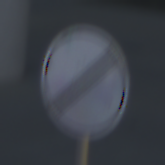
Verkehrszeichen: EndeSaemtlicherBegrenzungen
Umgebung: Outdoor, Urban
Tageszeit: SunriseSunset
Wetter: PartlyCloudy
Licht: Natural
Jahreszeit: NotSpecified
Kontrast: MediumContrast